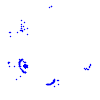
Particle: kaon